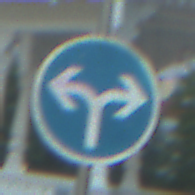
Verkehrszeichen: VorgeschriebeneFahrtrichtungRechtsOderLinks
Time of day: SunriseSunset
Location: Outdoor (Suburban)
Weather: PartlyCloudy
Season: NotSpecified
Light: Natural